В дне цилиндрической кастрюли площади $S_{1}$ просверлили отверстие площади $S_{2}$ и вставили в нее пластмассовую трубку. Масса кастрюли с трубкой равна $m$. Кастрюля стоит на ровном листе резины дном вверх (см. рисунок).  Сверху в трубку осторожно наливают воду.
До какого уровня можно налить воду, чтобы она не вытекала снизу?
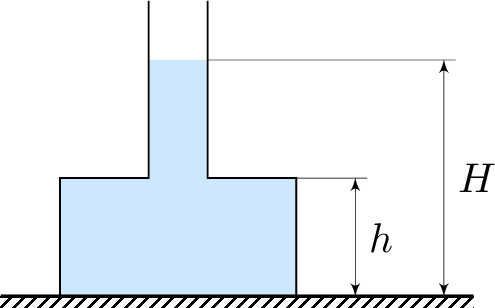
Ответ: $$ H=h+\frac{m}{\rho\left(S_{1}-S_{2}\right)}. $$
Темы:
T, Всероссийские, Гидростатика, Давление